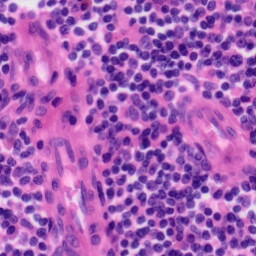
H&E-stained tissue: Tonsil